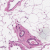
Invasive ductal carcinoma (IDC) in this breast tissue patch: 0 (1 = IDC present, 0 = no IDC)